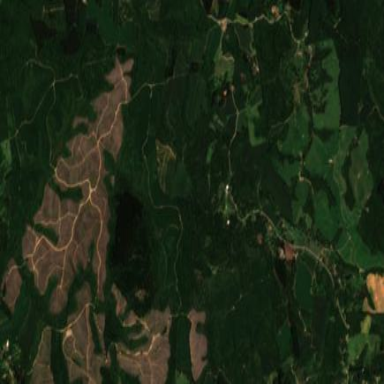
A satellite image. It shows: Forest area.